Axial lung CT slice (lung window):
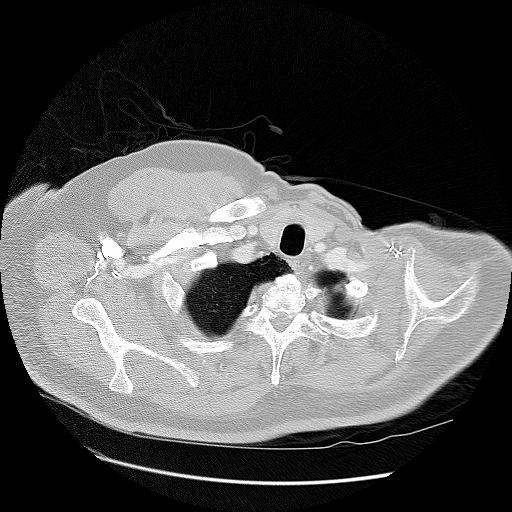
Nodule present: no